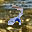
Label: 2